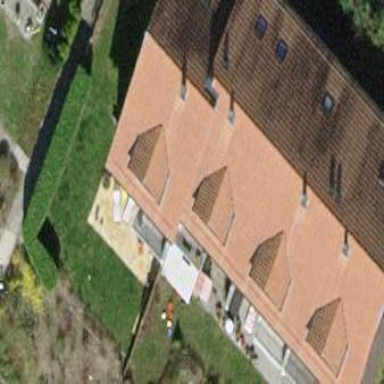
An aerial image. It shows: Terrace building.